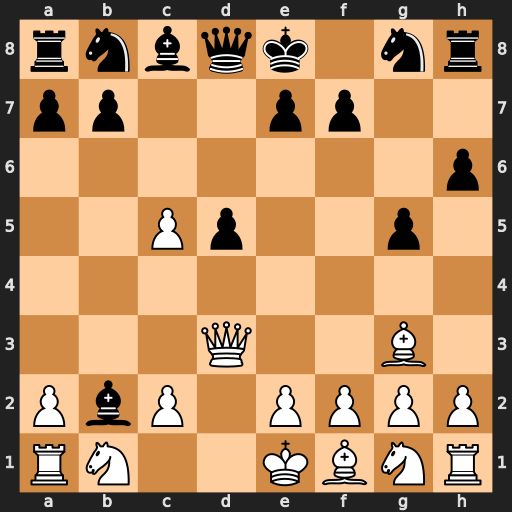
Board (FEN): rnbqk1nr/pp2pp2/7p/2Pp2p1/8/3Q2B1/PbP1PPPP/RN2KBNR
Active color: w
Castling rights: KQkq
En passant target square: -
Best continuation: Qb5+ Nc6 Qxb2